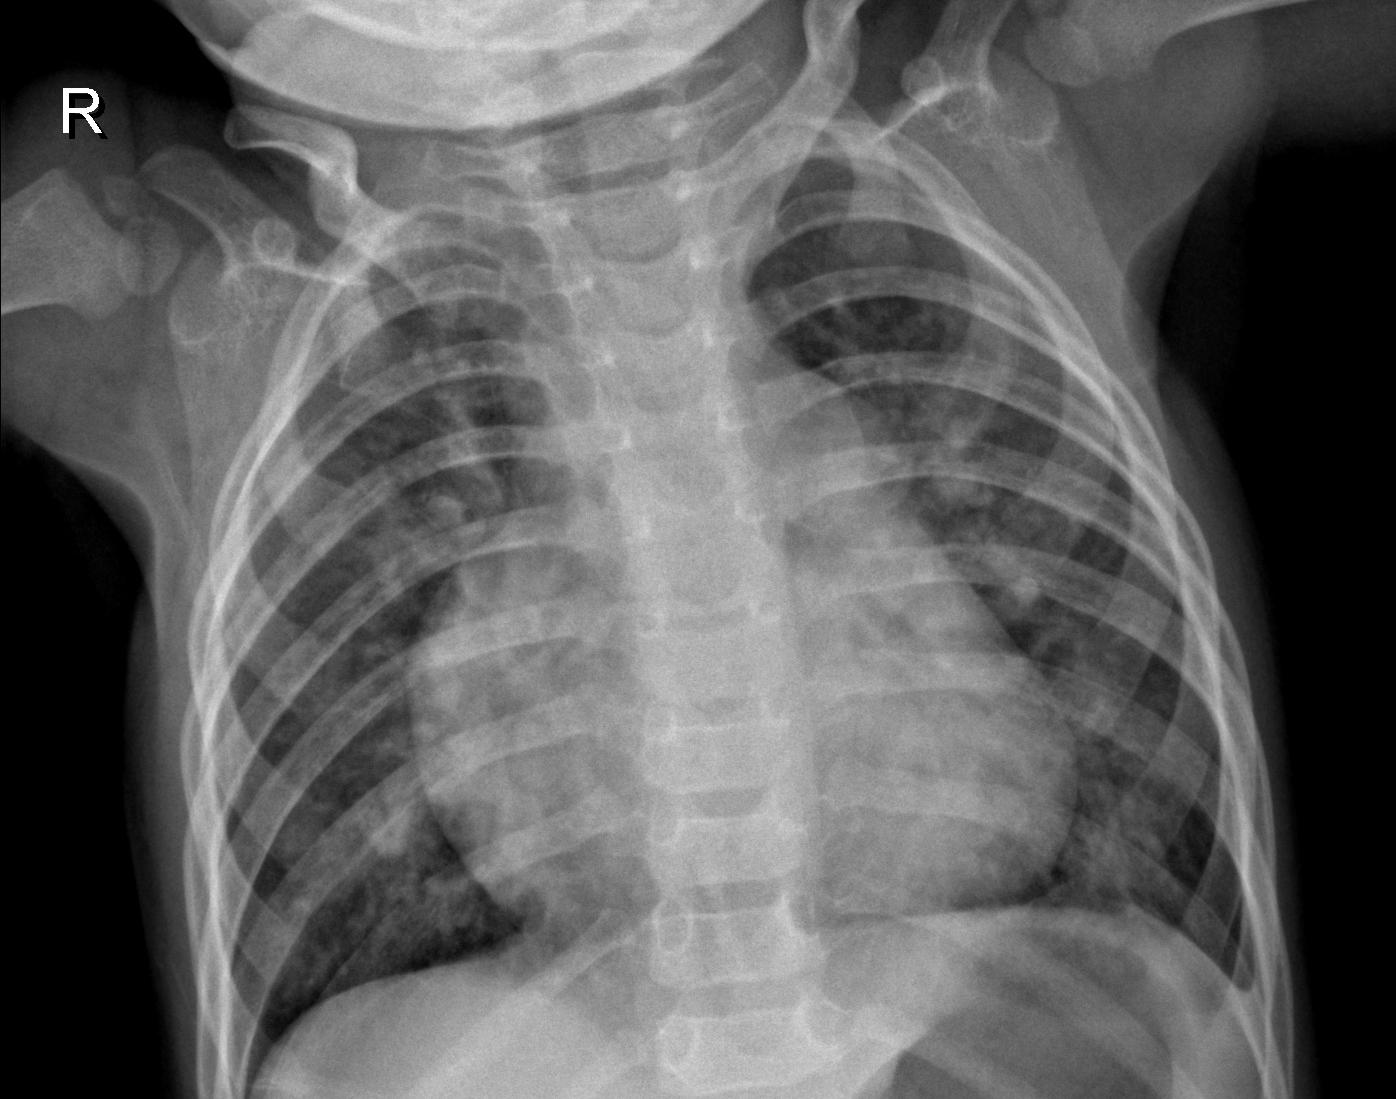
Diagnosis: PNEUMONIA